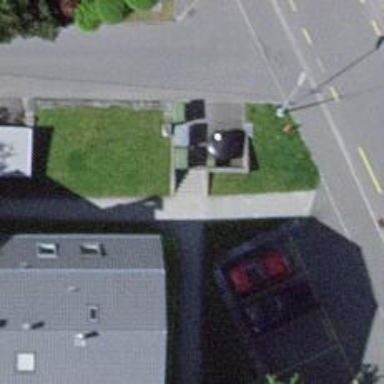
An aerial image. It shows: Set of steps on the road.